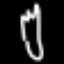
Label: fork